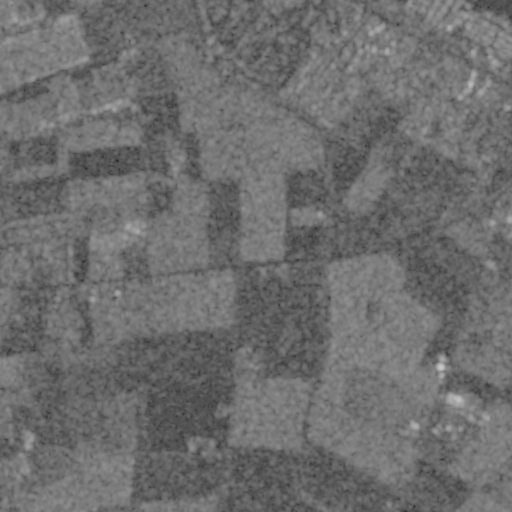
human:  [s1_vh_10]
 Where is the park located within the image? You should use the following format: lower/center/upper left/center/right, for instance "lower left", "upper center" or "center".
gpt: The park is located in the upper right of the image.
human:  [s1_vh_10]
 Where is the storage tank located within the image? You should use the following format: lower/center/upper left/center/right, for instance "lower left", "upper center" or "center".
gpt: The storage tank is located in the upper left of the image.
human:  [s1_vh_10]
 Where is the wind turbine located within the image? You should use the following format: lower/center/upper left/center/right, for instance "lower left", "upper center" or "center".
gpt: The wind turbine is located in the lower right of the image.
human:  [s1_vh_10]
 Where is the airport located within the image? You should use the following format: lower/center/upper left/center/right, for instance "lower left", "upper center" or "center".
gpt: There is no airport in the image.

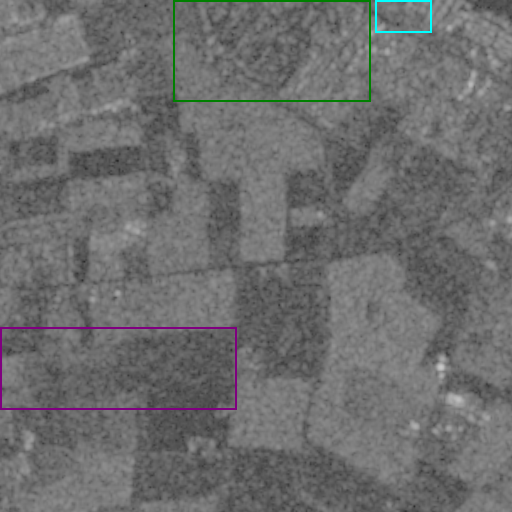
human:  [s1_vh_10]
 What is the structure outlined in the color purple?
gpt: The structure outlined in purple is a crop field.
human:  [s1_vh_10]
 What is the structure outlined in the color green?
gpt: The structure outlined in green is a park.
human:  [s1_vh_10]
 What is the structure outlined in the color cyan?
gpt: The structure outlined in cyan is a parking lot.
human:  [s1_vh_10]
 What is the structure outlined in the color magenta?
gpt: There is no magenta outline.